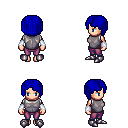
a pixel art fantasy rpg character, female body template, human, light skin, steel chest armor, magenta pants, blue pageboy hairstyle, white cloth bracers, metal boots, four views (front, back, left, right), 2x2 character sprite sheet, small pixel art, hard edges, no anti-aliasing